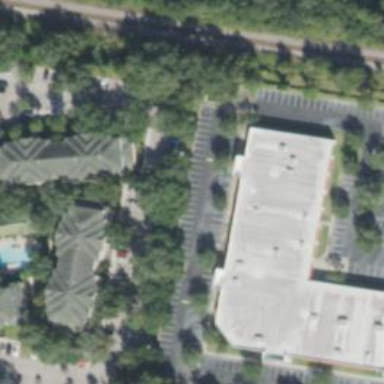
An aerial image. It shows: Parking space.